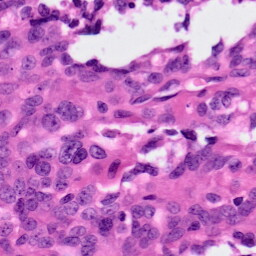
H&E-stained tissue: Ovarian